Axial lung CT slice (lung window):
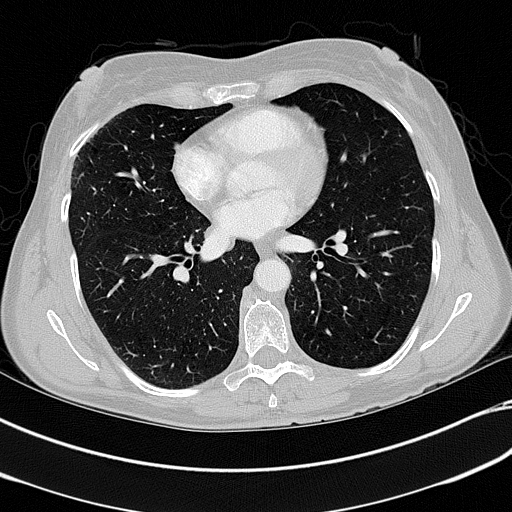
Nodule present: no